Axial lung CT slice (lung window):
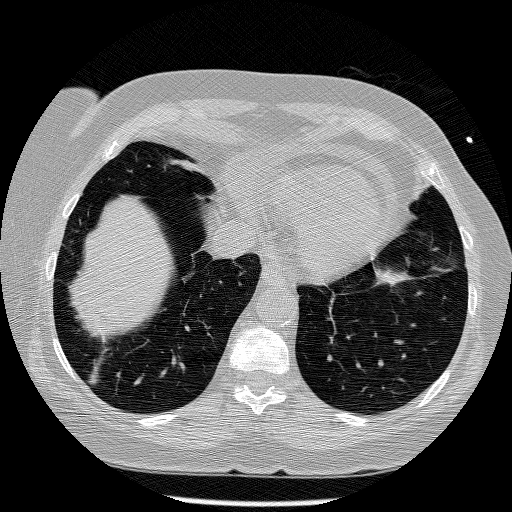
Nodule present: no